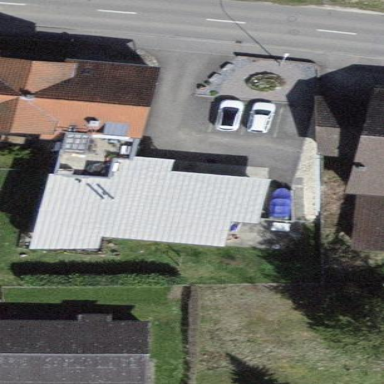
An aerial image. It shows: Flat-roofed building.